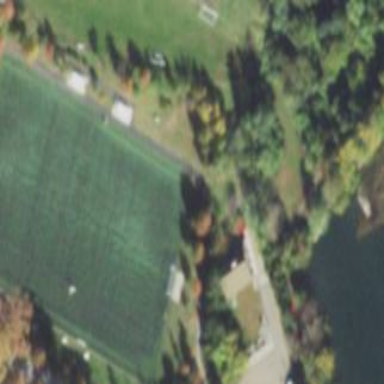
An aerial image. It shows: Soccer pitch for leisureland activities.